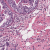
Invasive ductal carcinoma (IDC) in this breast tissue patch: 0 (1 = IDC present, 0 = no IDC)